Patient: sex M, age 57
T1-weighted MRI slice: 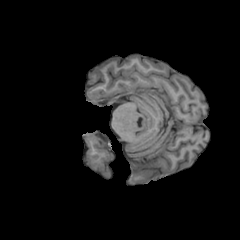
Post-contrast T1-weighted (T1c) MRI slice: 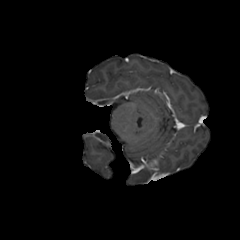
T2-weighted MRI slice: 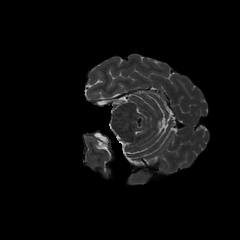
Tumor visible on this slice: no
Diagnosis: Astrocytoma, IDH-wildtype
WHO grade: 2